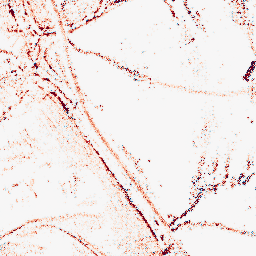
Category: morphological
Decomposition family: morphological_ellipse
Decomposition parameters: operation: opening
width: 5
height: 5
Upsampling method: regularized
Upsampling parameters: scale: 4
lambda_reg: 0.1
Upsampling scale: 4